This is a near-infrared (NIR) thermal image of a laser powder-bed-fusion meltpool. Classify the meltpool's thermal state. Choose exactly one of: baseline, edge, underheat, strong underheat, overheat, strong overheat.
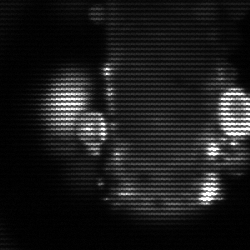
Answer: strong underheat